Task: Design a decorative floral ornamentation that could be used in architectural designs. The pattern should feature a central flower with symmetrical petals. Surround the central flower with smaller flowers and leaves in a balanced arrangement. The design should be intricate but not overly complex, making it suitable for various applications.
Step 1366:
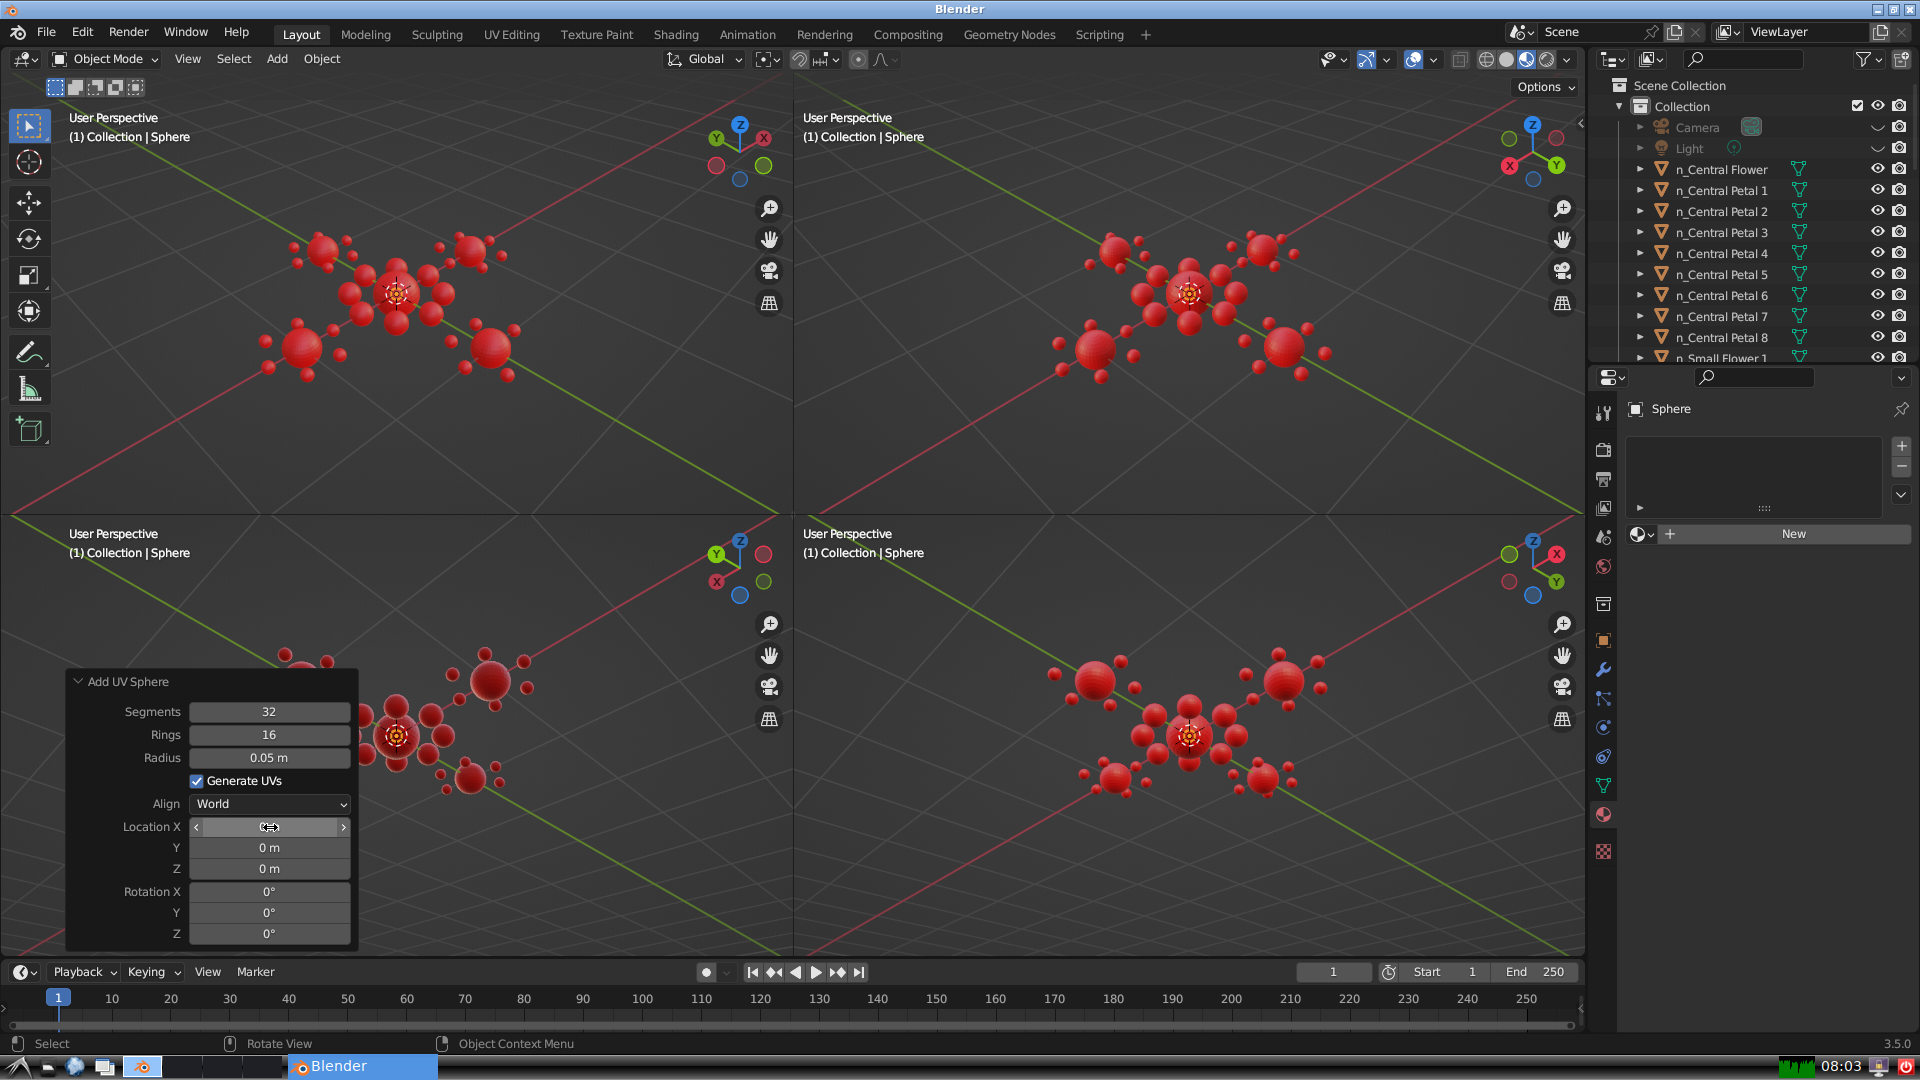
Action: click: no